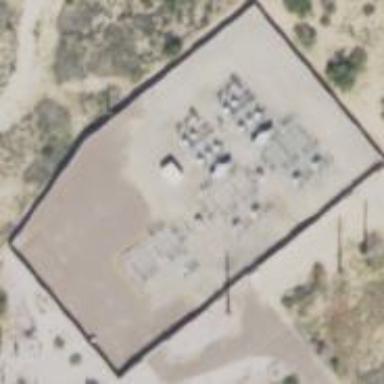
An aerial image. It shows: Outdoor power substation located behind wall. The substation operates at the distribution level.